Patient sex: F
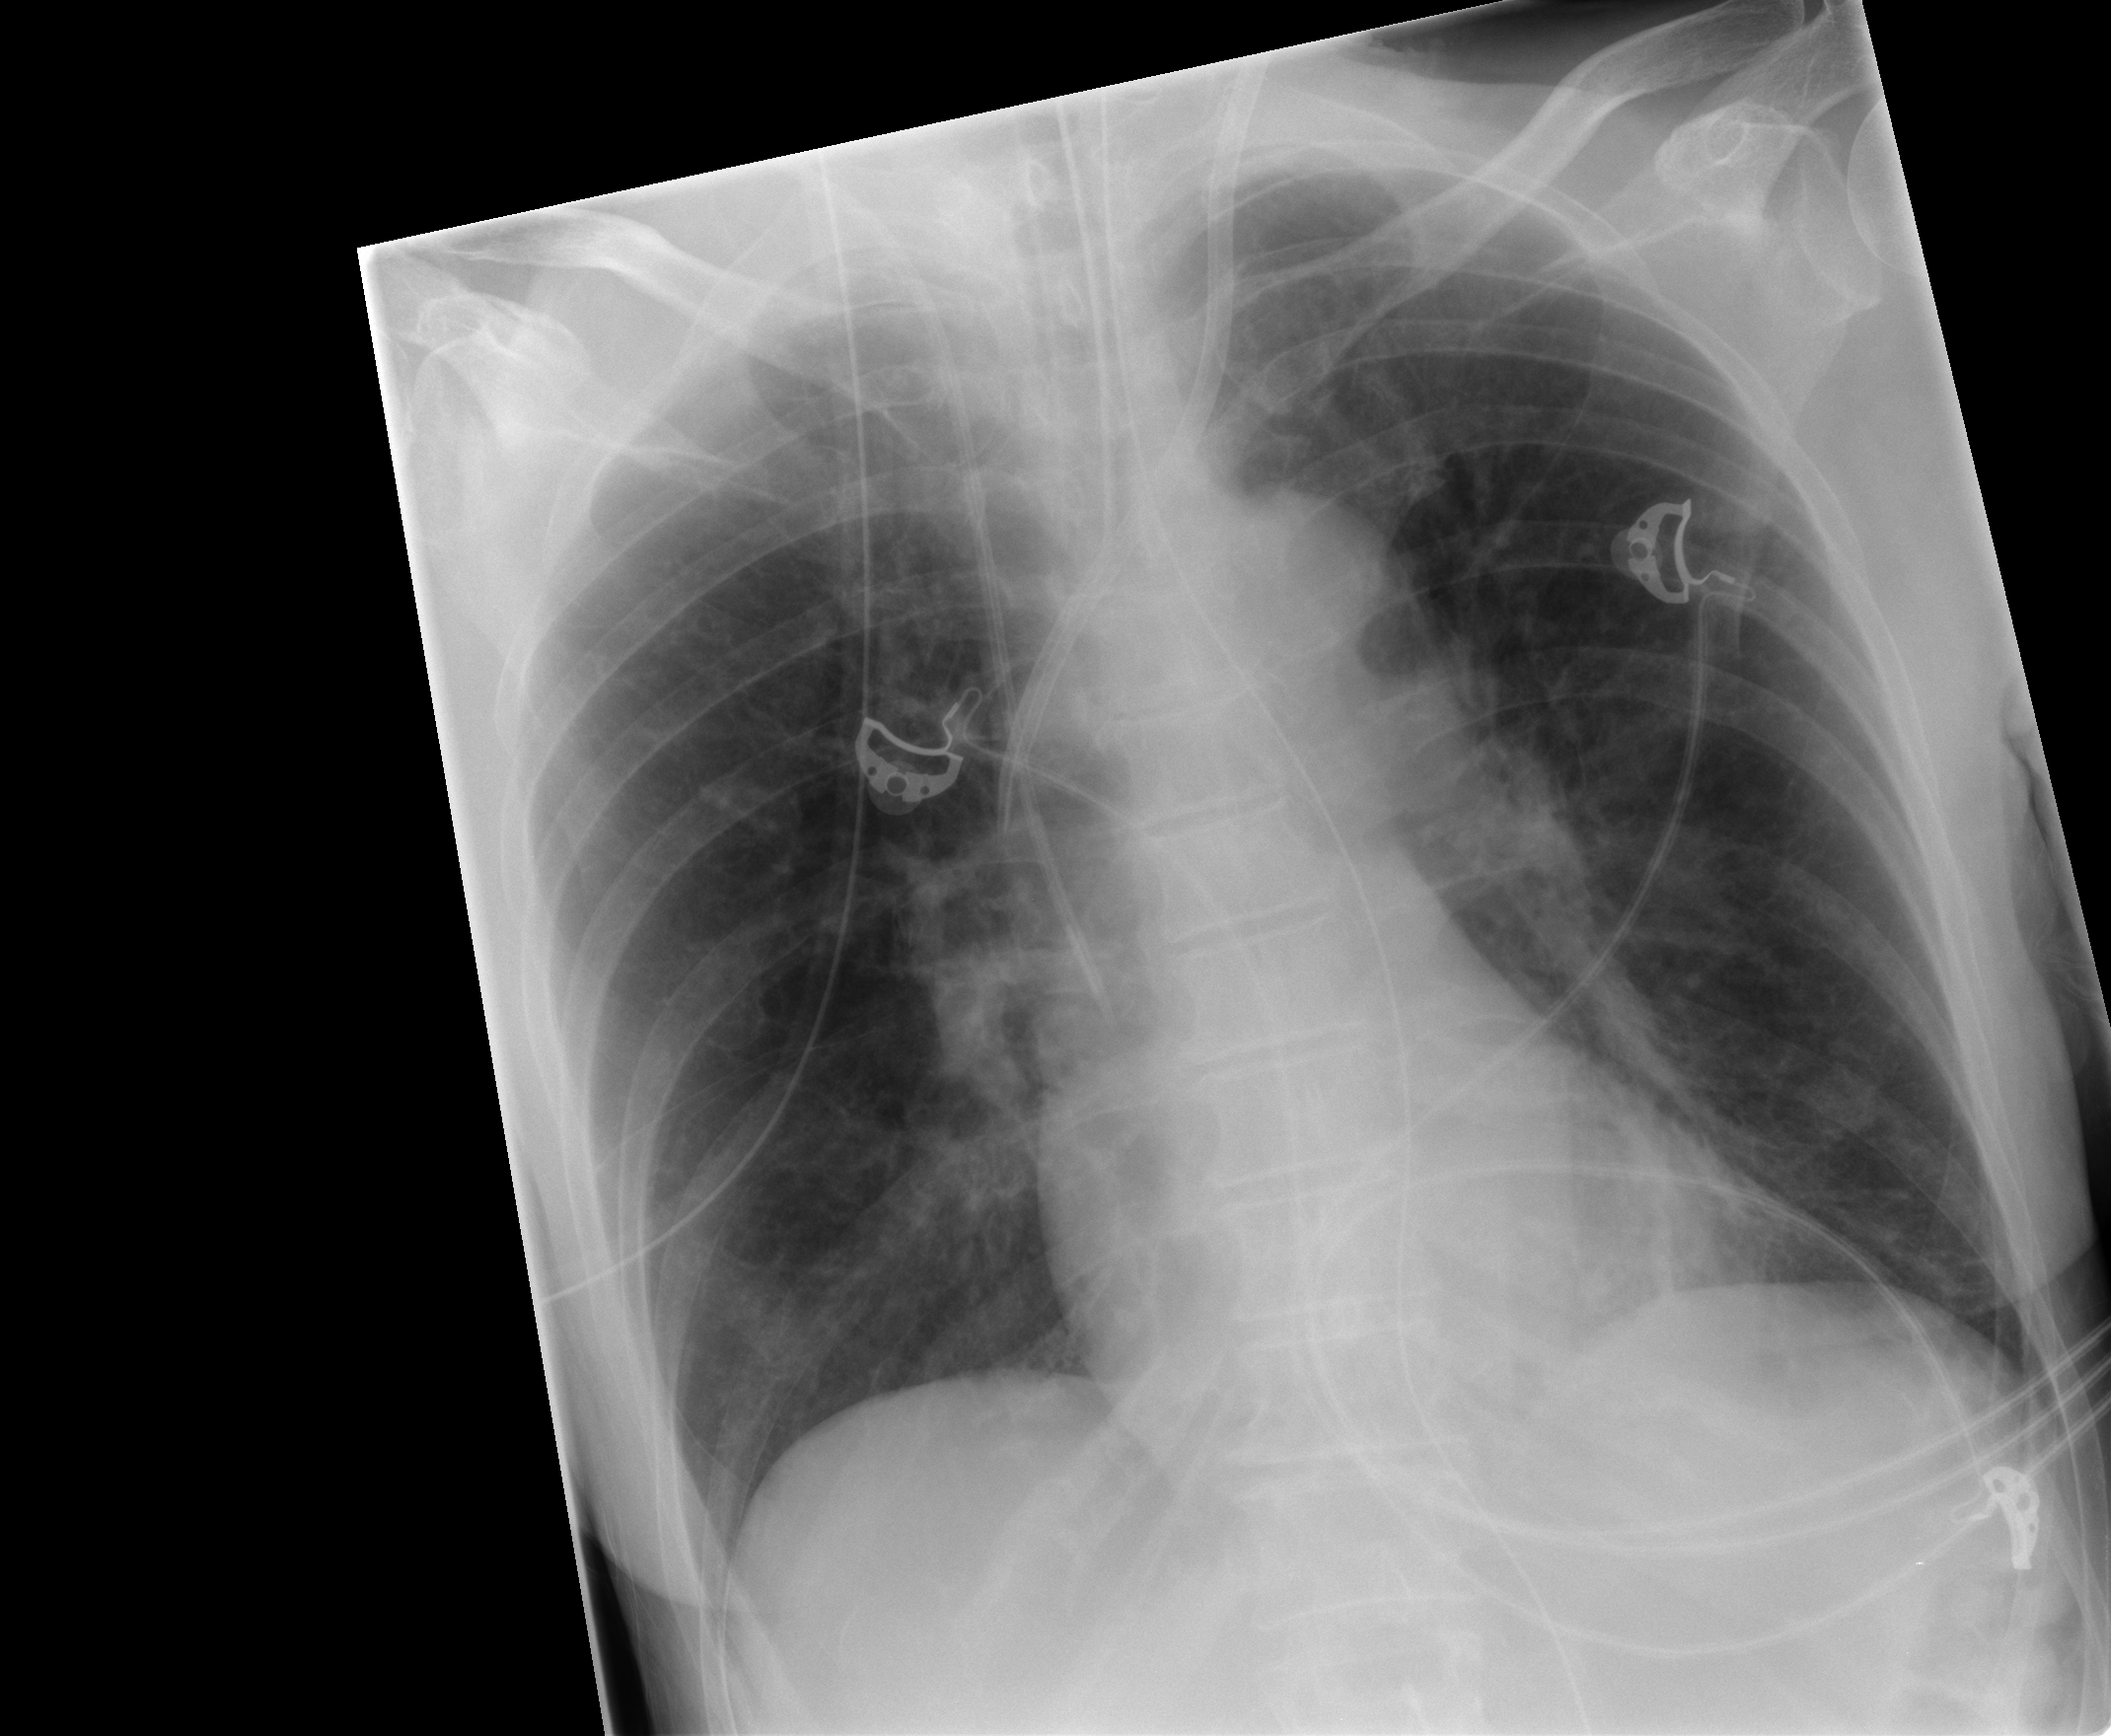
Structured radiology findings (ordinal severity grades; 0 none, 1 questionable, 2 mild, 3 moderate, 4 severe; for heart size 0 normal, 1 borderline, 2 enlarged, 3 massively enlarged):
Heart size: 0
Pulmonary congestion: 0
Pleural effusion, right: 0
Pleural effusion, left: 0
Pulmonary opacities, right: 0
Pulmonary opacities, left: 1
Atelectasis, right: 0
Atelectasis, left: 0